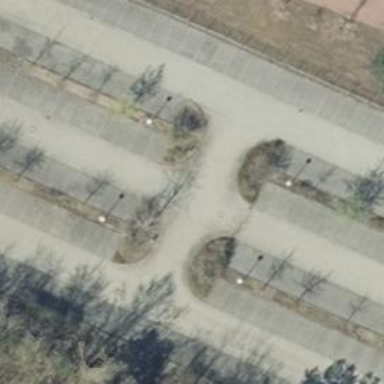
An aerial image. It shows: Road serving as parking aisle.